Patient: sex F, age 68
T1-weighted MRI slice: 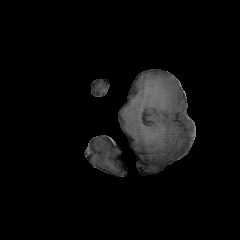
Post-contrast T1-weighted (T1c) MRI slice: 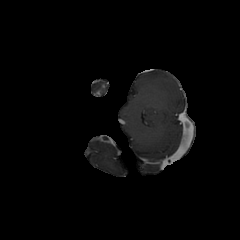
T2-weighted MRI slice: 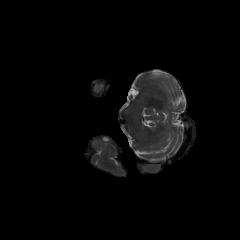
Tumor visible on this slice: no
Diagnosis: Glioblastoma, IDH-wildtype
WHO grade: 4